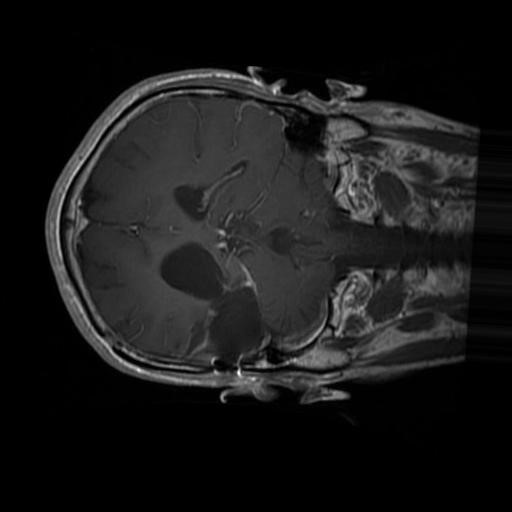
Label: brain_glioma